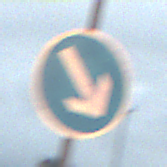
Verkehrszeichen: VorgeschriebeneVorbeifahrtRechts
Umgebung: Outdoor, Suburban
Tageszeit: Midday
Wetter: Overcast
Licht: Natural
Jahreszeit: NotSpecified
Kontrast: LowContrast